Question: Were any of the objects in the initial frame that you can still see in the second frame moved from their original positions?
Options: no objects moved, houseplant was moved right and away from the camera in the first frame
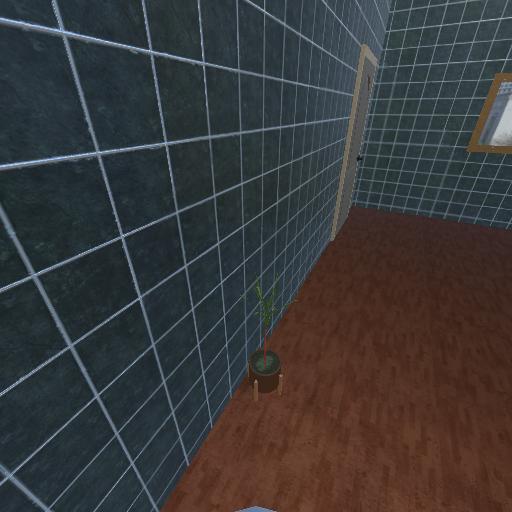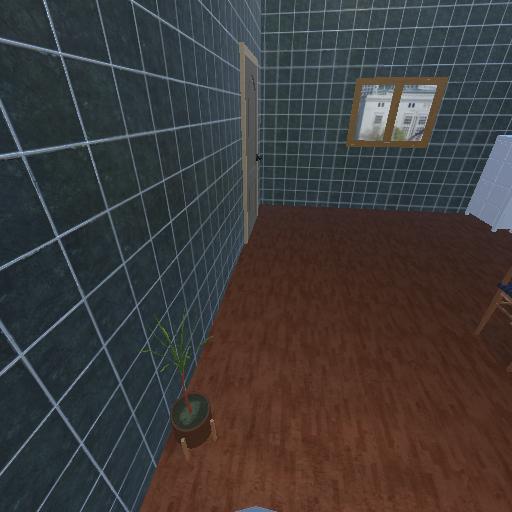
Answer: no objects moved